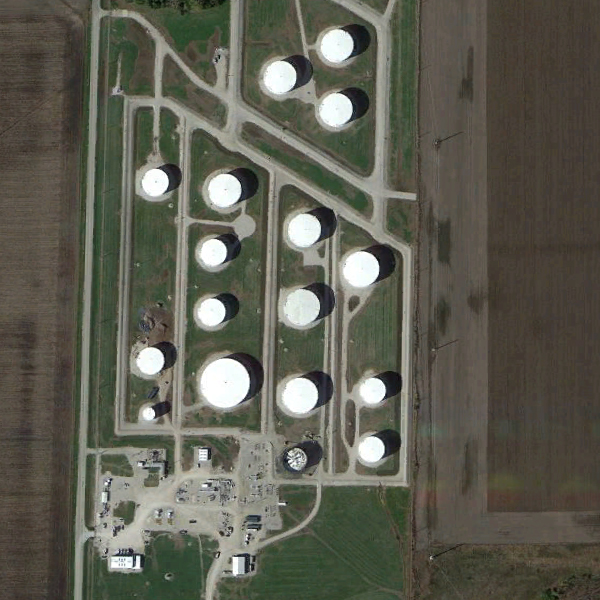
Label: StorageTanks